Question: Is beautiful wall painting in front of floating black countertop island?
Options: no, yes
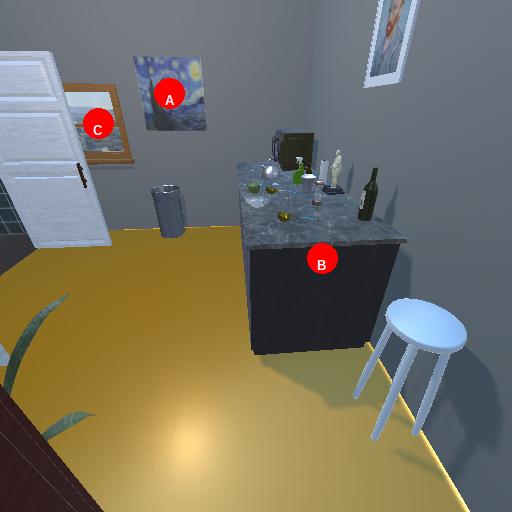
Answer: no